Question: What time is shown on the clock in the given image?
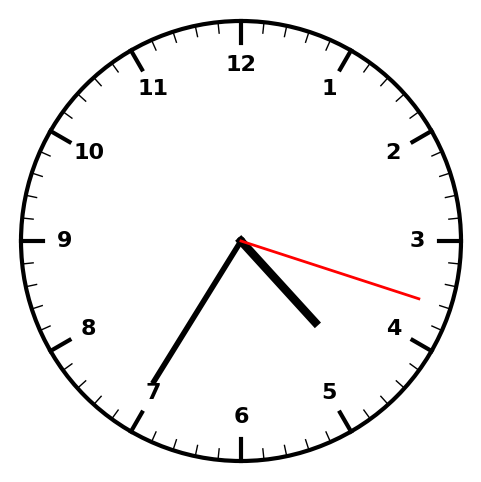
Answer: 04:35:18